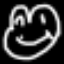
Label: frog